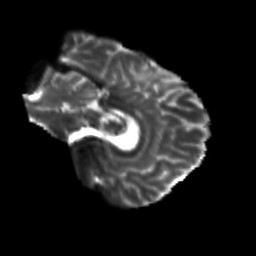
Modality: T2w
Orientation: sagittal
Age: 29
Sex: male
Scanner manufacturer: siemens
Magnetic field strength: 3 T
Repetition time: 3.5 s
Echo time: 0.104 s